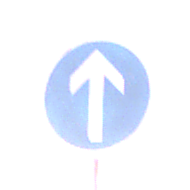
Verkehrszeichen: VorgeschriebeneFahrtrichtungGeradeaus
Umgebung: Outdoor, Urban
Tageszeit: SunriseSunset
Wetter: PartlyCloudy
Licht: Natural
Jahreszeit: NotSpecified
Kontrast: MediumContrast